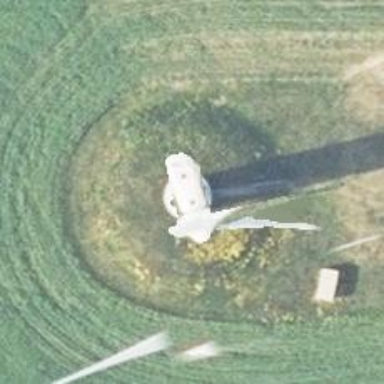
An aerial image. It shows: Wind generator using horizontal axis wind turbines.